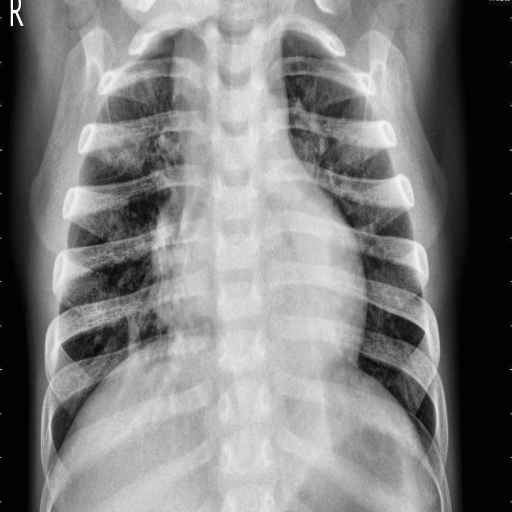
Finding: PNEUMONIA